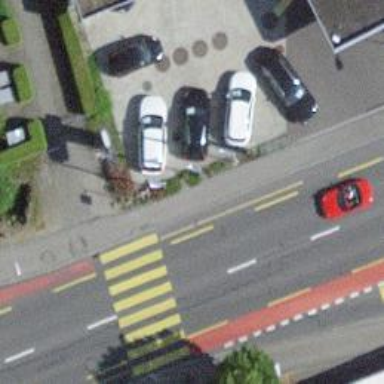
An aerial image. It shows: Post box is visible.